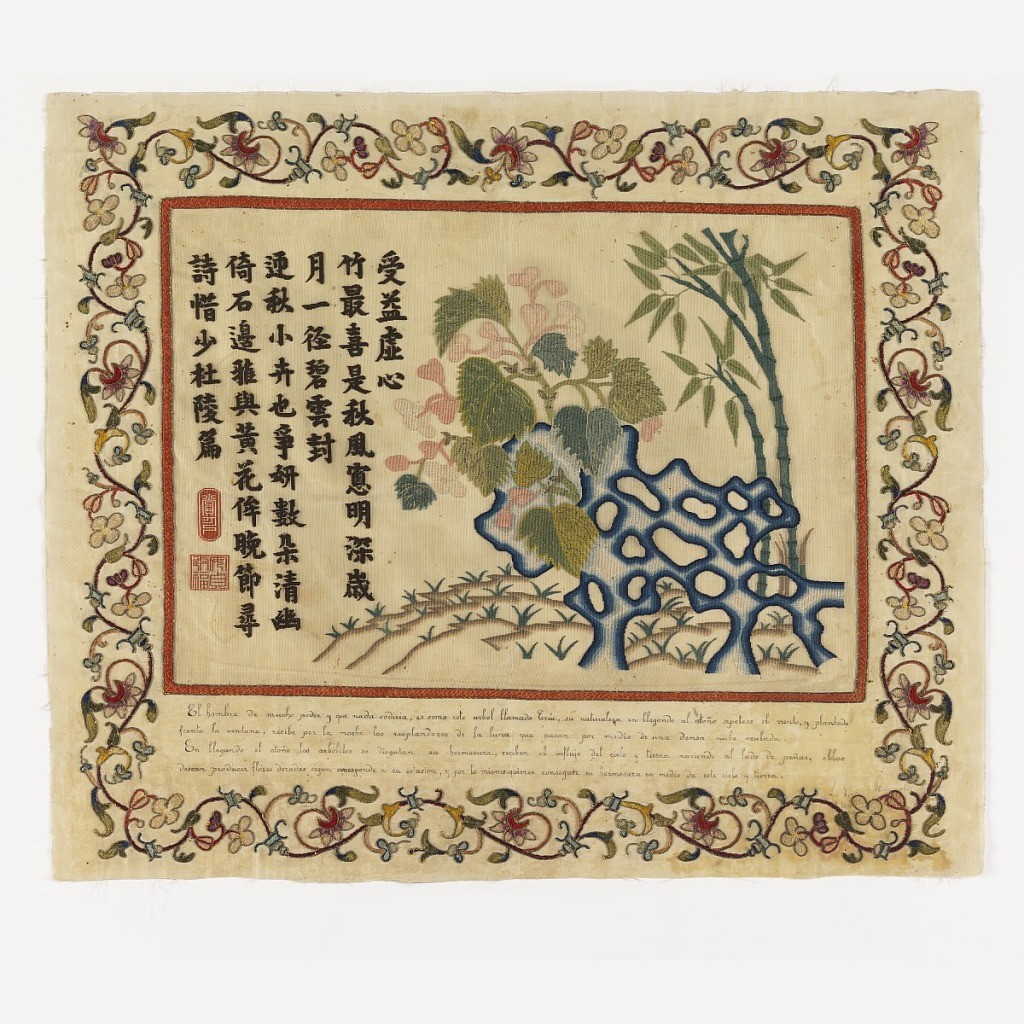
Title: Textile
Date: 18th–19th century
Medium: silk, metallic Technique: embroidery on woven gauze and satin weave
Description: Central rectangle is an applique of embroidery on gauze with two Chinese poems on the left side and a rocky scene with bamboo trees and flowers at right within a red embroidered border. In four lines below the central scene is a Spanish translation of the two poems embroidered in black. A vine and flower garland embroidered in chenille and metallic thread forms the outer border.